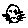
Label: cat